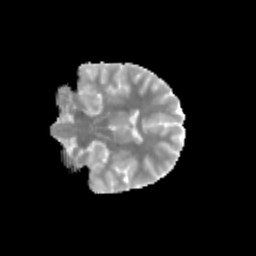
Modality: MD
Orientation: coronal
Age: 10
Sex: female
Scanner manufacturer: siemens
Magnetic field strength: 3 T
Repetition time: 3.8 s
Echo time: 0.07 s